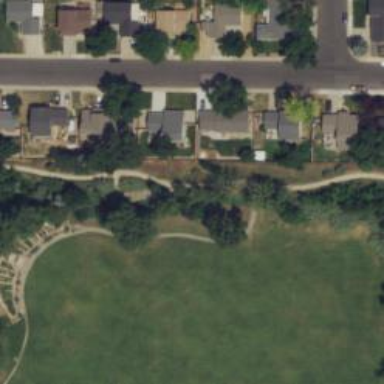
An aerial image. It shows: Path.